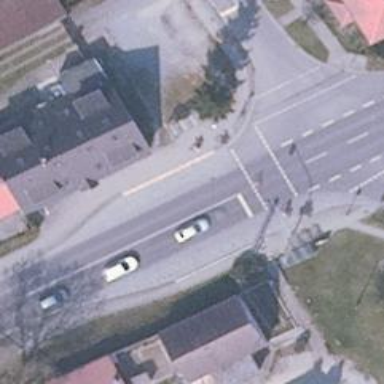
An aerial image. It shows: Sidewalk.